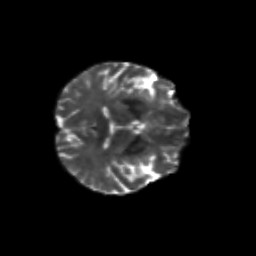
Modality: T2w
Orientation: axial
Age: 57
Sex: male
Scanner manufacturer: siemens
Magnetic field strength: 3 T
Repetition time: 4.71 s
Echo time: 0.0906 s